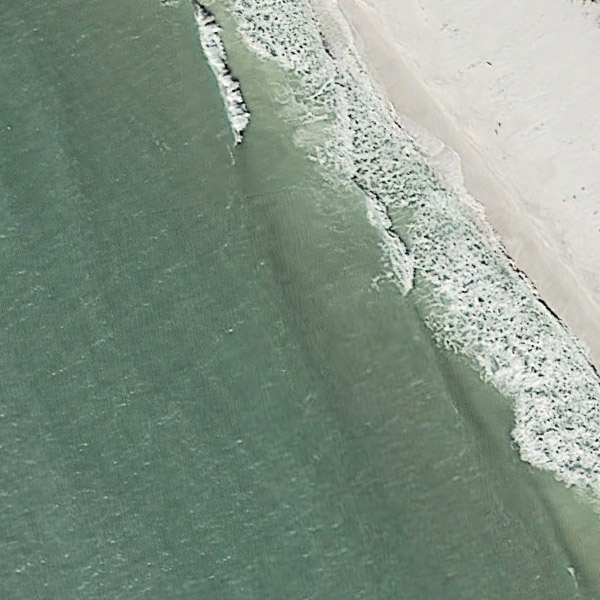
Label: Beach